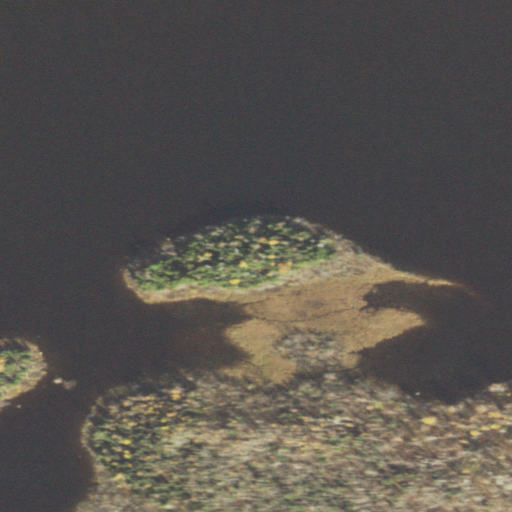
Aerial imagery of island in Minnesota named Charlies Island containing open water, mixed forest, deciduous forest, herbaceous wetlands, evergreen forest, and woody wetlands